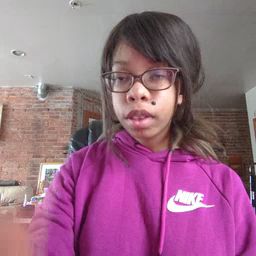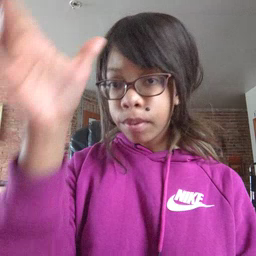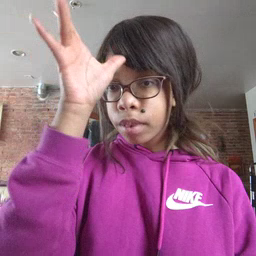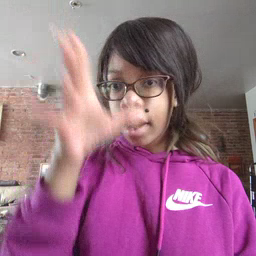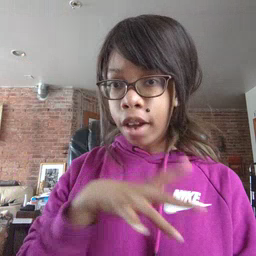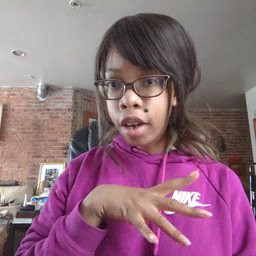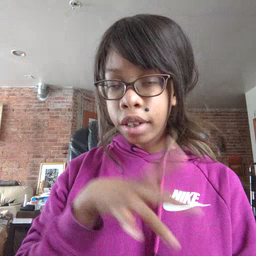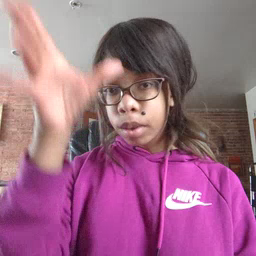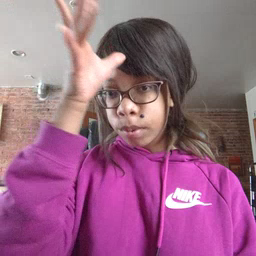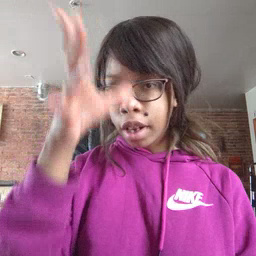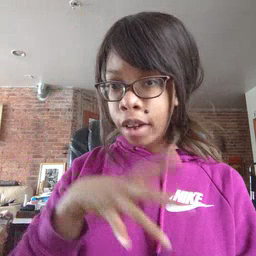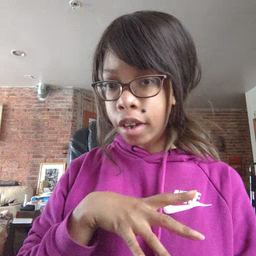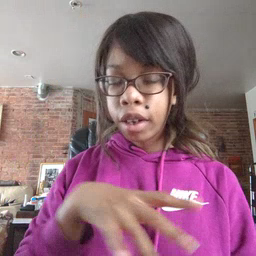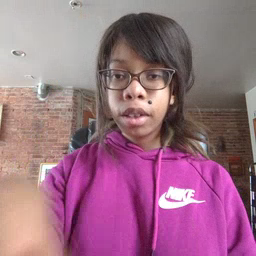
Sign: man